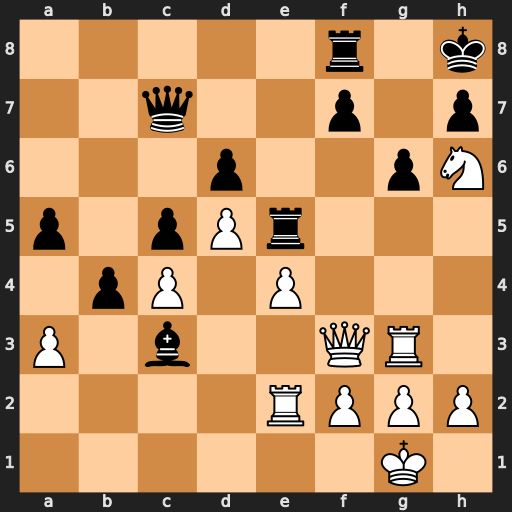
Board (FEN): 5r1k/2q2p1p/3p2pN/p1pPr3/1pP1P3/P1b2QR1/4RPPP/6K1
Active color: w
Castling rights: -
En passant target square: -
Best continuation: Qf6#